Question: I have one master report with sub report.
in master report display single value for each field but in sub report value fetched dynamically and multiple values.
in sub report i need to display num of images in loop.
how to apply this in ireport/jasper report ?
like

these images coming dynamically in sub report.
Please suggest..
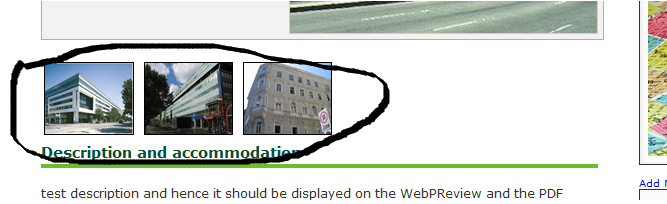
Answer: You'll need to set the subreport to use multiple columns and to fill horizontally.